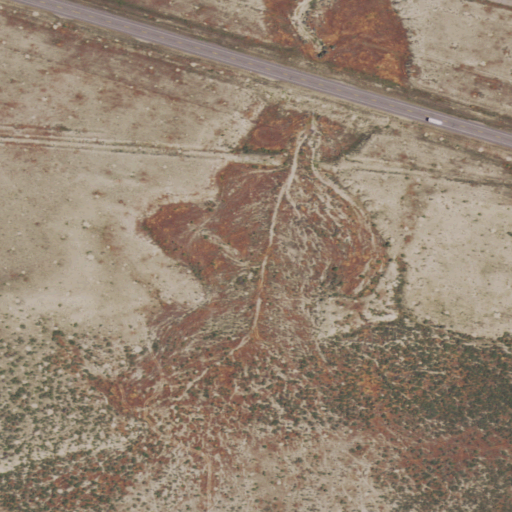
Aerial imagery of valley in Wyoming named Scott Draw containing shrub, open development, low intensity development, and medium intensity development